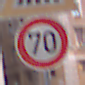
Verkehrszeichen: Geschwindigkeit70
Zusatzzeichen oben: FussgaengerueberwegLinks
Umgebung: Outdoor, Urban
Tageszeit: SunriseSunset
Wetter: Clear
Licht: Natural
Jahreszeit: NotSpecified
Kontrast: MediumContrast